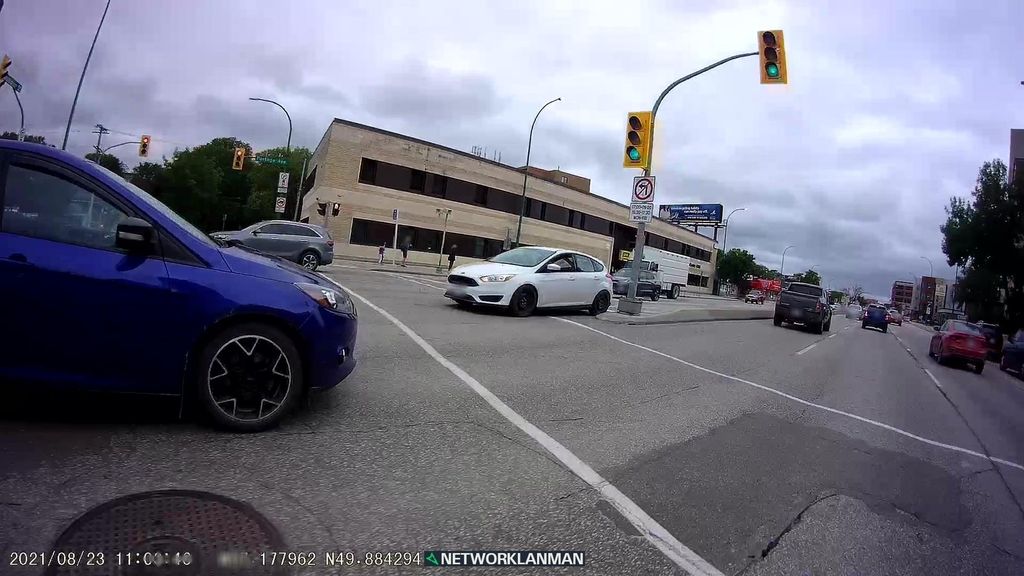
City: winnipeg